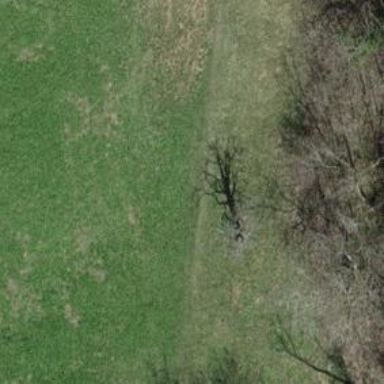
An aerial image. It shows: Ground path.